Question: I have a very strange issue with Autolayout. Check attacked screenshot, I am primary interested in that red topbar. I set all constraints, and it works pretty well for all sizes, except 3.5in.

How is it possible something like this? Is this an Xcode bug?
Note: There are no constraints added programatically. Everything is right there, in storyboard.
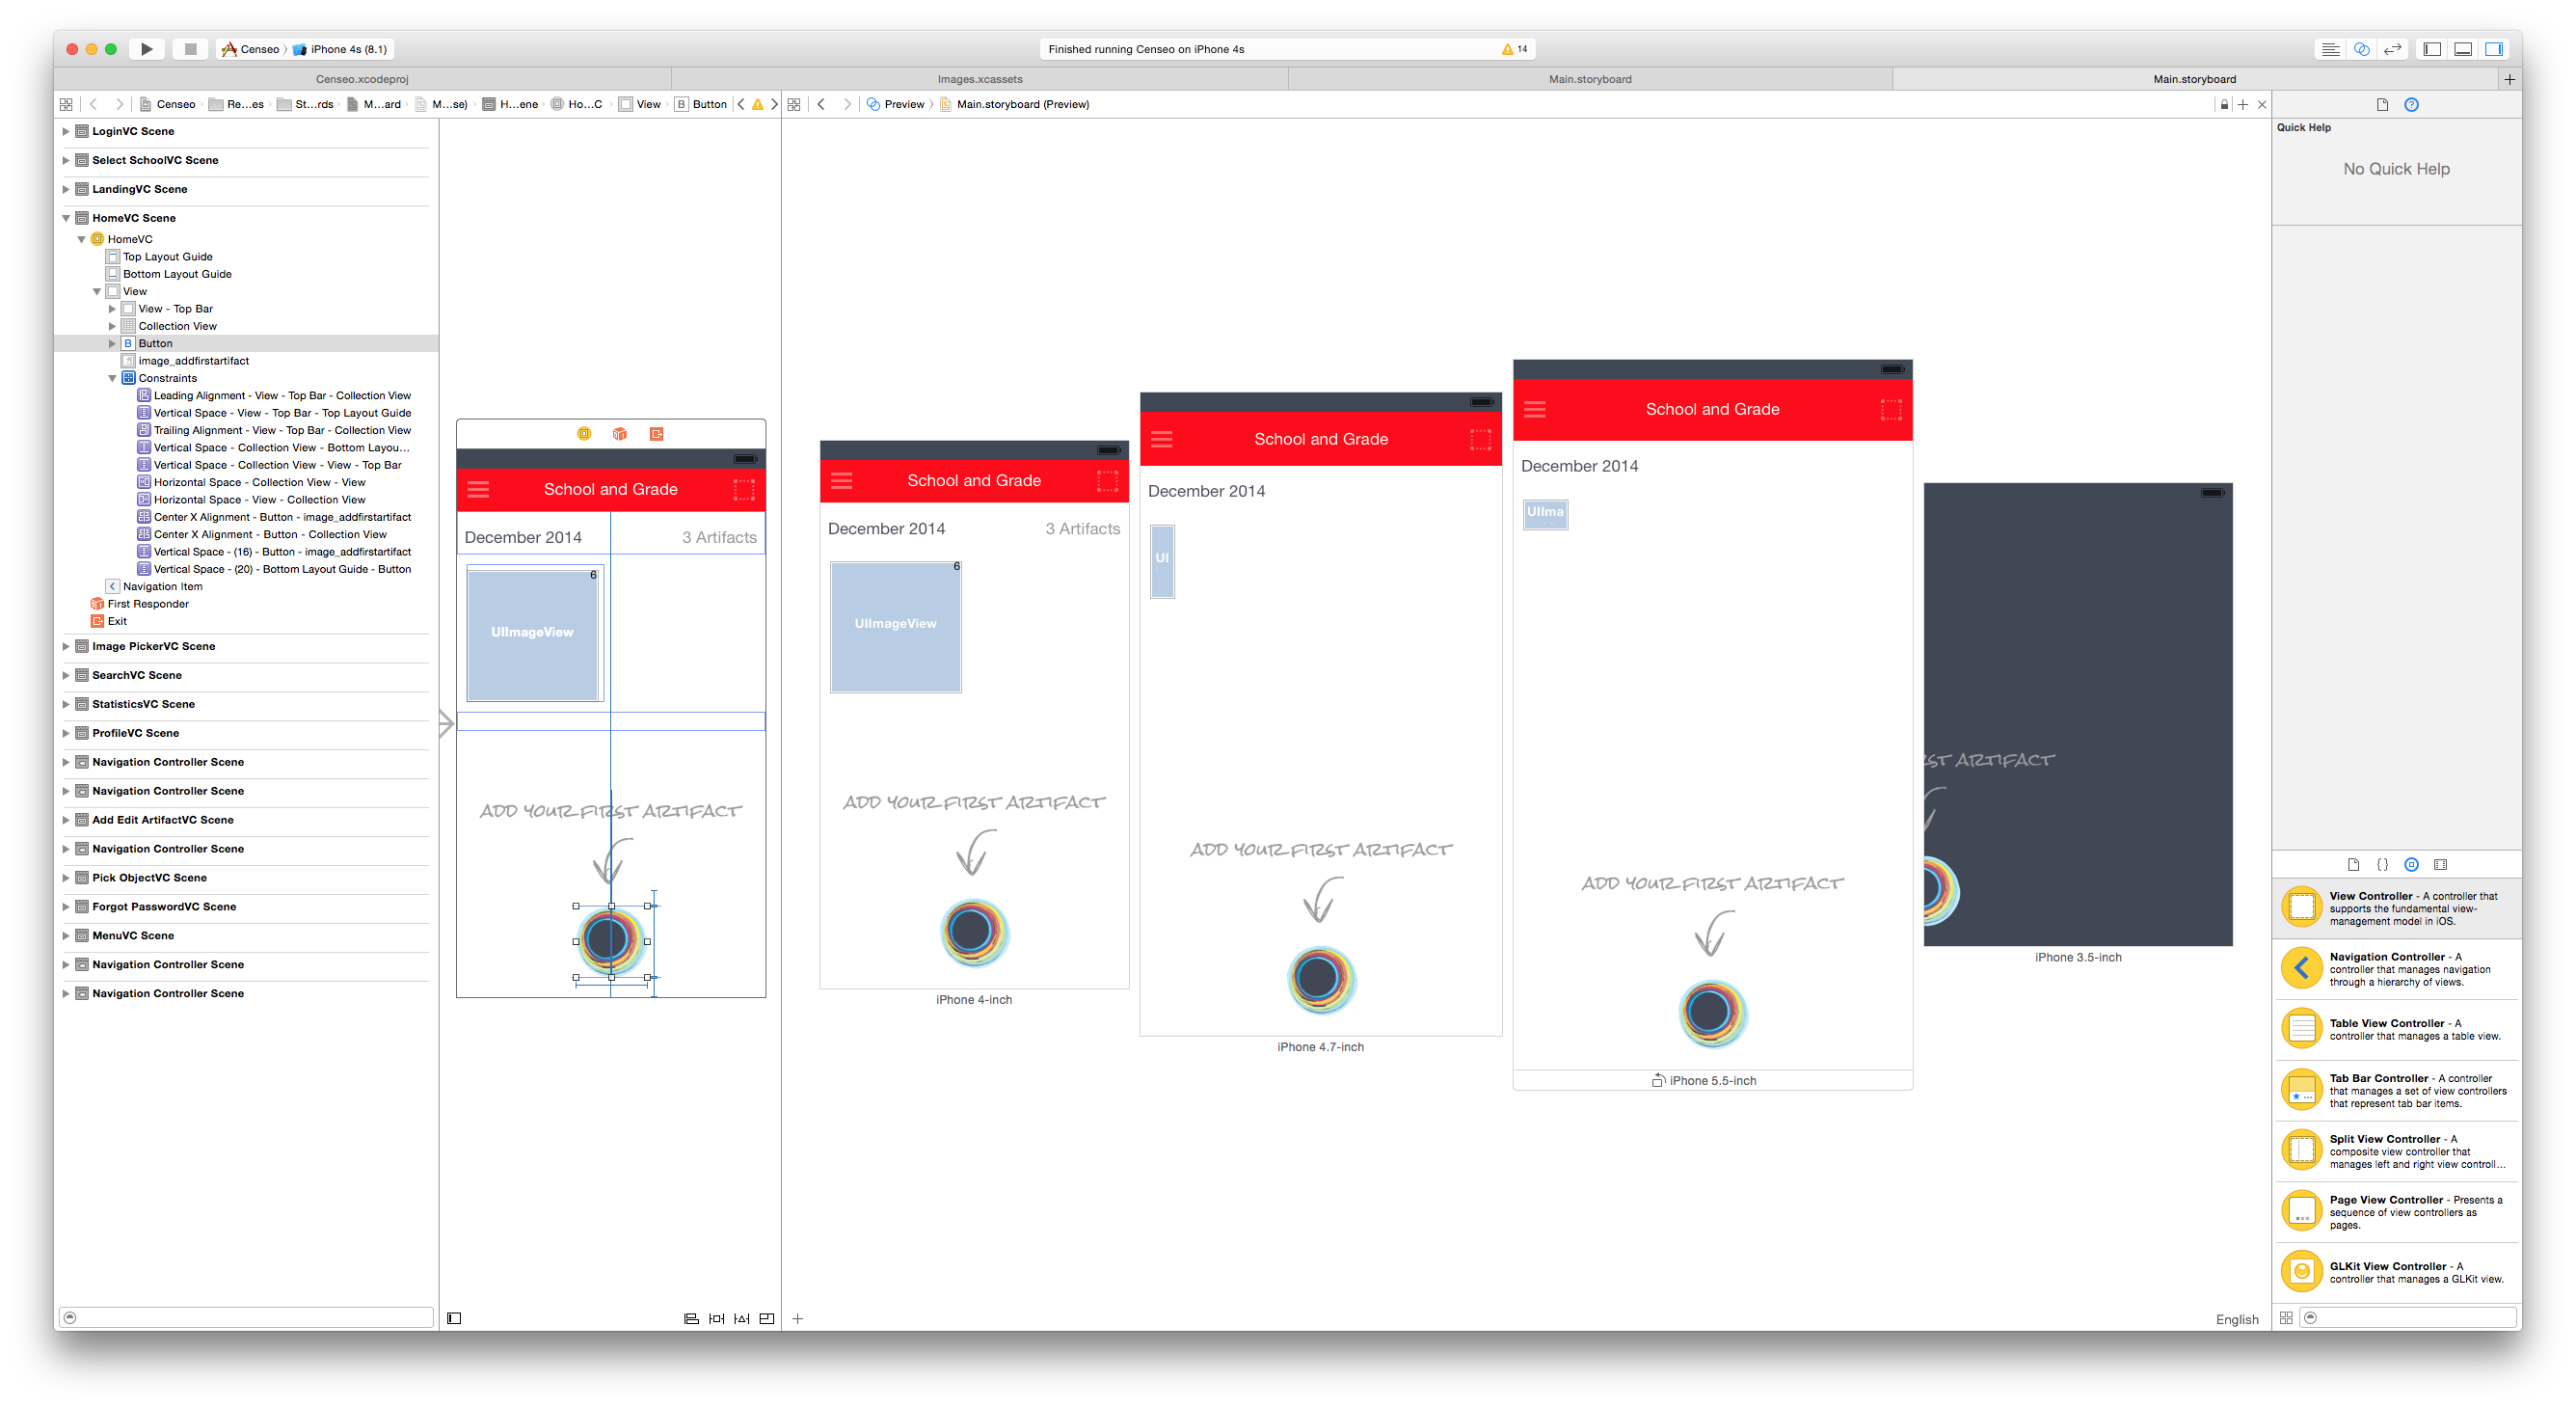
Answer: In the end, it proved to be some problems in the way I set constraints. Deleted all, and redoing them, solved the problem.